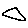
Label: triangle